Question: If I make a 'Statusbar', and 'PackEnd' a 'Label' to it, it looks something like this:

The Shadow disappears over the 'Label', but remains over the rest of the 'Statusbar'. I want to remove the Shadow from the entire 'Statusbar'. The <URL> mentions a property called 'shadow-type', but it's readonly, and nowhere to be found in GTK#. How do I get rid of this shadow?
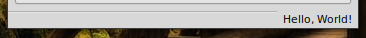
Answer: You're not supposed to pack stuff into the statusbar, it's not meant as a general container.
To display text in a status bar, use its own API, i.e. <URL> on go-mono.com seem to be offline, so I couldn't link to those right now.